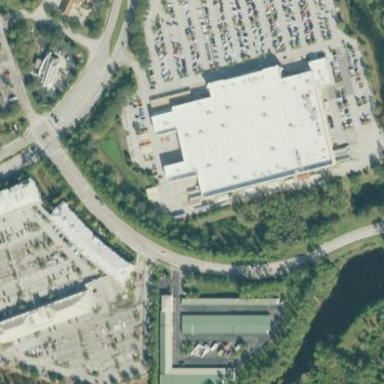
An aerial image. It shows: Building that houses supermarket.